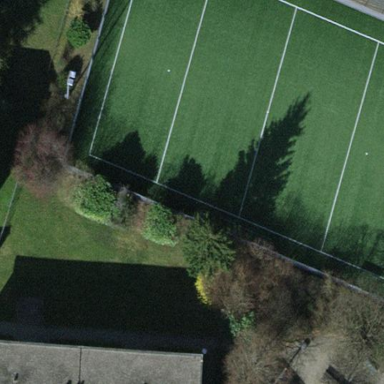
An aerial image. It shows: Soccer pitch for leisureland activities.